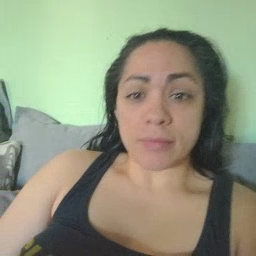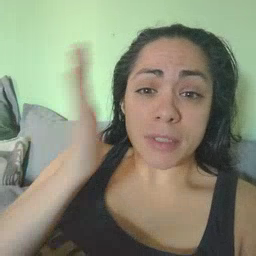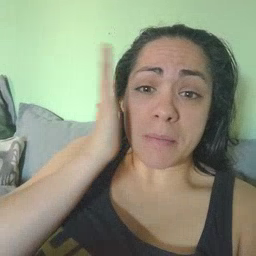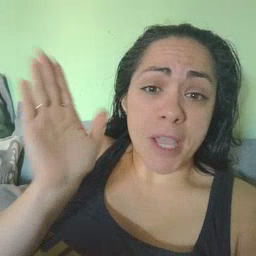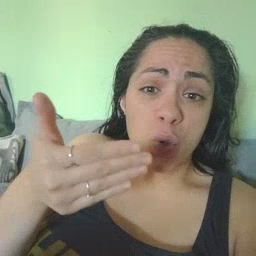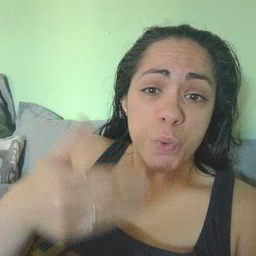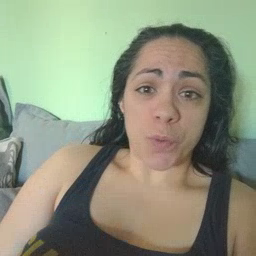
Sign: bedroom